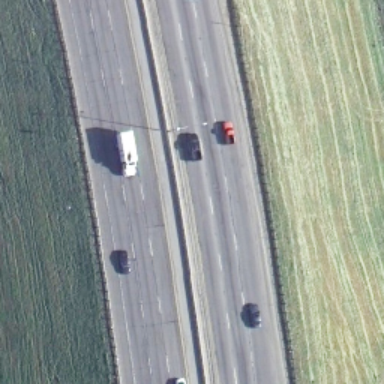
There are two straight freeways with some plants beside them .